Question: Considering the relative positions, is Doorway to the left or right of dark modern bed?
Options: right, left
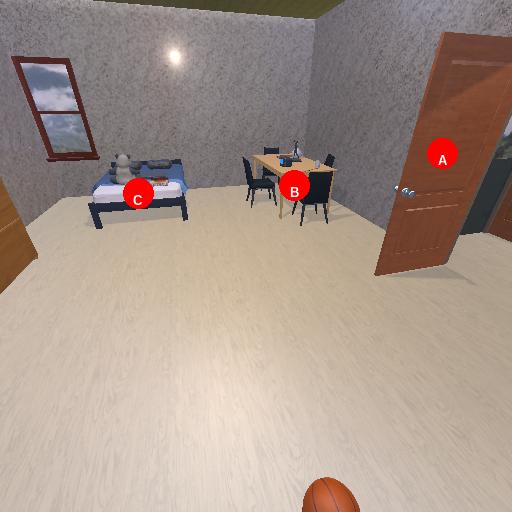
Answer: right